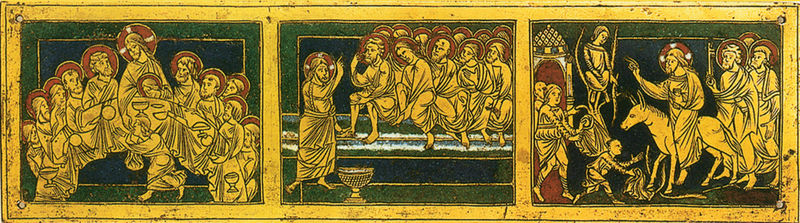
Titel: Vier Emailplatten eines Altarretabels in Hildesheim
Standort: Herkunft: Hildesheim (EU - D - Nds)
Institution: Hildesheim, Dom-Museum, Inv.Nr. DS 30
Schlagwörter: gelb, sitzen, tisch, zeichnung, rot, schale, kelch, drei, esel, zeigefinger, gefäß, religion, heiligenschein, jesus, abendmahl, schlüssel, jünger, jerusalem, triptychon, einzug, jezsus